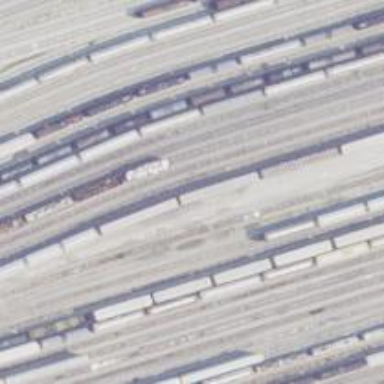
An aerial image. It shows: Railway yard.